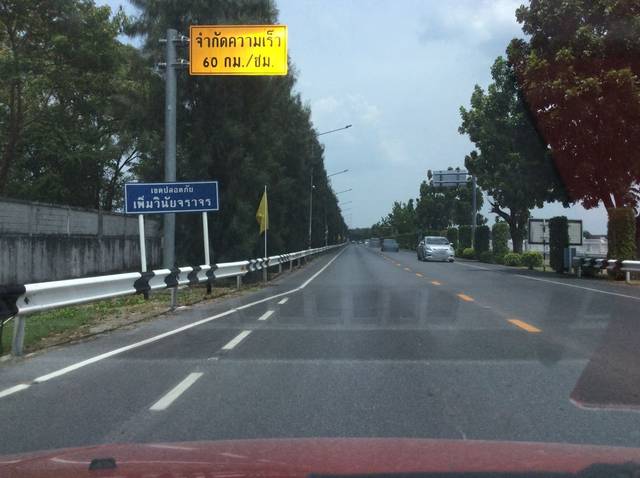
Region: Thailand
Coordinates: 13.936, 100.615